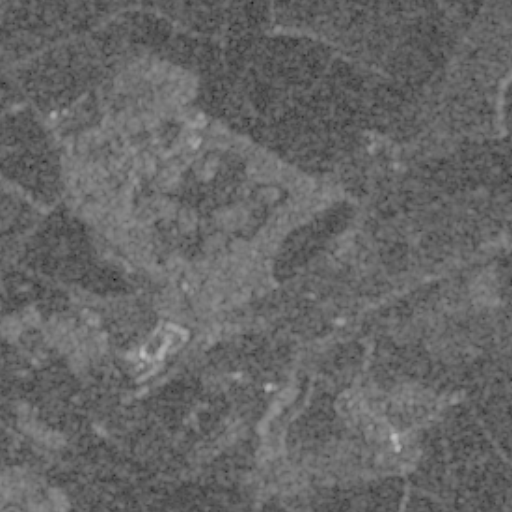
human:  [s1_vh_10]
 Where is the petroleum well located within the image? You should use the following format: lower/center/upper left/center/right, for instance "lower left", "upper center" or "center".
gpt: The petroleum well is located in the center of the image.
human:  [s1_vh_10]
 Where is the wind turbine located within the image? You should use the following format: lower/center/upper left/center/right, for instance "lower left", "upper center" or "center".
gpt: The wind turbine is located in the upper right of the image.
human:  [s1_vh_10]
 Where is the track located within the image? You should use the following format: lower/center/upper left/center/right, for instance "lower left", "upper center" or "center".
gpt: There is no track in the image.

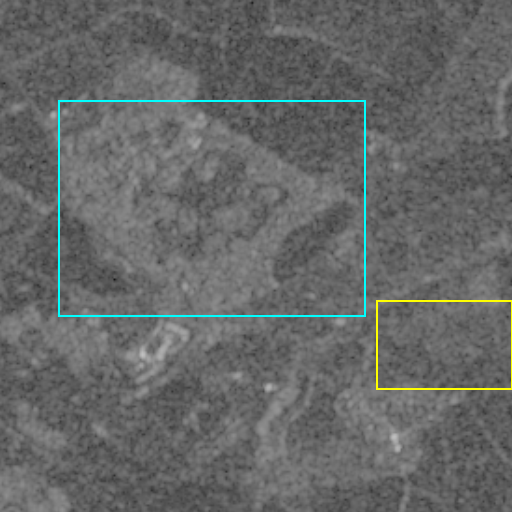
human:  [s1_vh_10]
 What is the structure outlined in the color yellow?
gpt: The structure outlined in yellow is a crop field.
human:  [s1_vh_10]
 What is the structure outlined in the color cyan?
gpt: The structure outlined in cyan is a park.
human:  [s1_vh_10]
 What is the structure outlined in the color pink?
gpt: There is no pink outline.